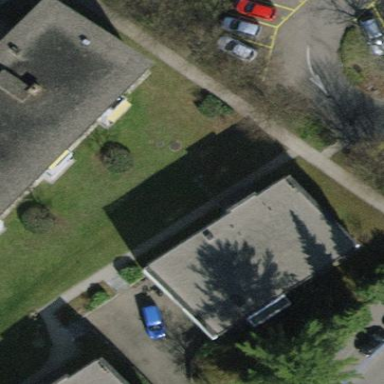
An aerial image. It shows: Apartment building with flat roof design.